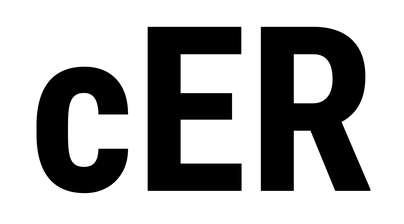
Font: Roboto_Condensed_Bold